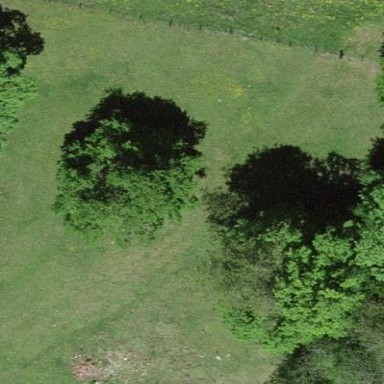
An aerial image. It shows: Beautiful woodland area.